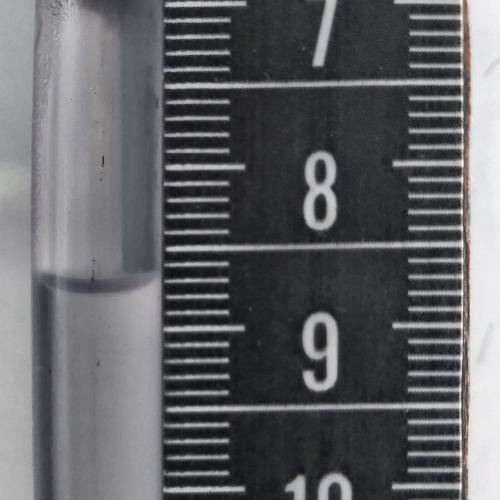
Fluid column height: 8.7 cm